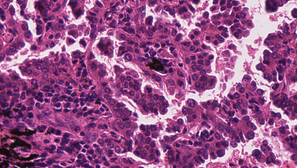
Tumor epithelial tissue: yes
Tumor-associated stroma tissue: yes
Normal tissue: no